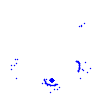
Particle: kaon